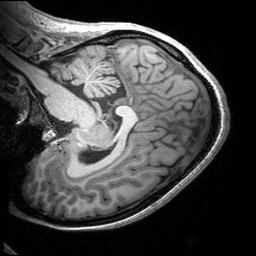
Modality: T1w
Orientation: sagittal
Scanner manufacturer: siemens
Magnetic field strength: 3 T
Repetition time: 2.53 s
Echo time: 0.00299 s